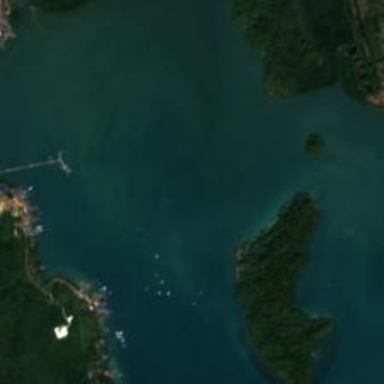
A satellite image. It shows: Beautiful bay with natural surroundings.